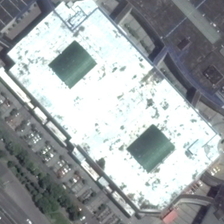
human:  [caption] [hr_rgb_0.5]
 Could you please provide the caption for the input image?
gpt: a large white building is near a parking lot and a road with some green trees .

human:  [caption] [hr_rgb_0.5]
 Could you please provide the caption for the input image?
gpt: a large white building is near a parking lot and a road with some green trees .

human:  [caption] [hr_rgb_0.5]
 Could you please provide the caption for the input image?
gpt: a large white building is near a parking lot and a road with some green trees .

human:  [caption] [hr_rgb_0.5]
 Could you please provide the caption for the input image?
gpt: a large white building is near a parking lot and a road with some green trees .

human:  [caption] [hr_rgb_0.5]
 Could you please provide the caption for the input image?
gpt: a large white building is near a parking lot and a road with some green trees .